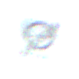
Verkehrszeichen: EndeUmweltzone
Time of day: SunriseSunset
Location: Outdoor (Special)
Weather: Clear
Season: NotSpecified
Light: Natural